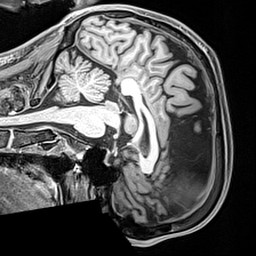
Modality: T1w
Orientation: sagittal
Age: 62
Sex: male
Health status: healthy
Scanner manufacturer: siemens
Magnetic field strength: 3 T
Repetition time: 2.4 s
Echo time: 0.00217 s